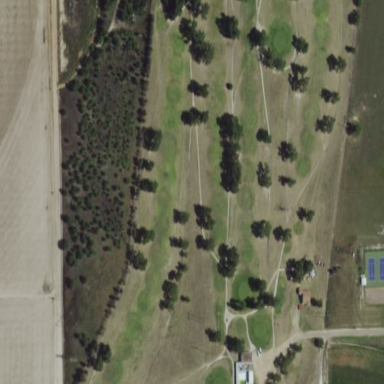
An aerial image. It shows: Golf rough area.